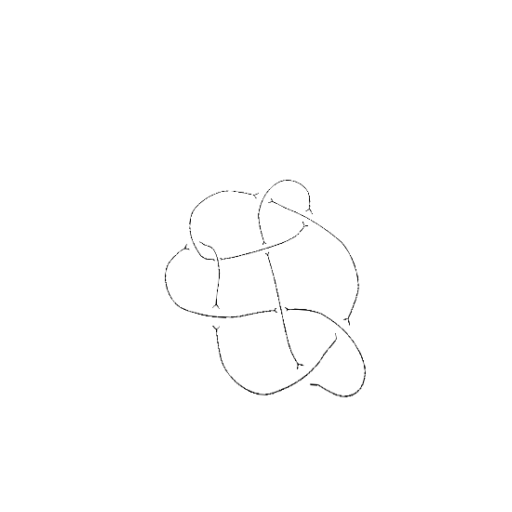
Crossing number: 9